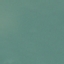
Land use / land cover class: SeaLake